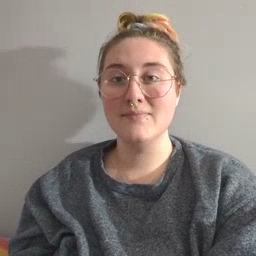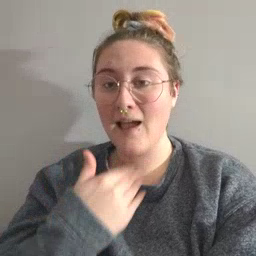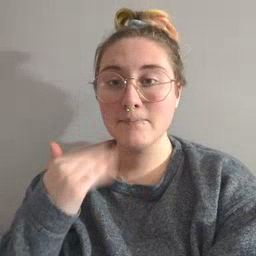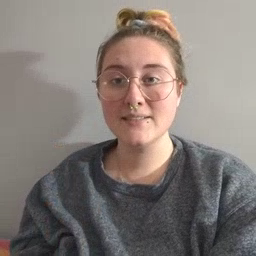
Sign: napkin